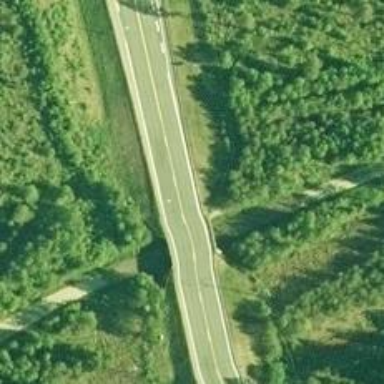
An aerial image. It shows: Motorway bridge with asphalt surface.